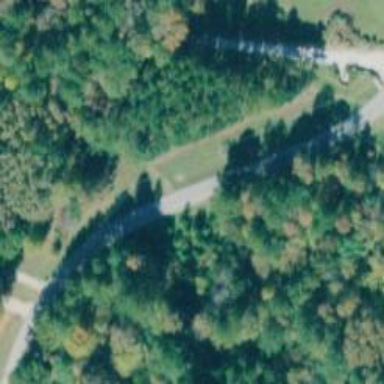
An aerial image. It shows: Unclassified road.